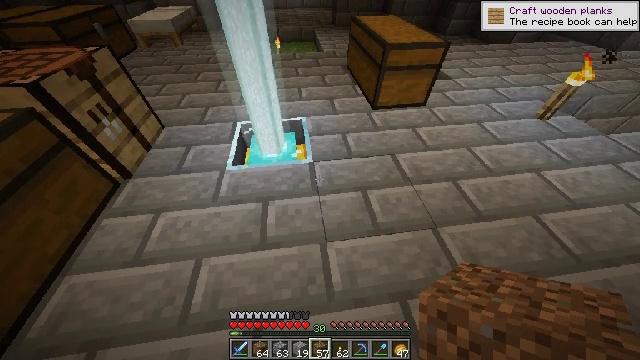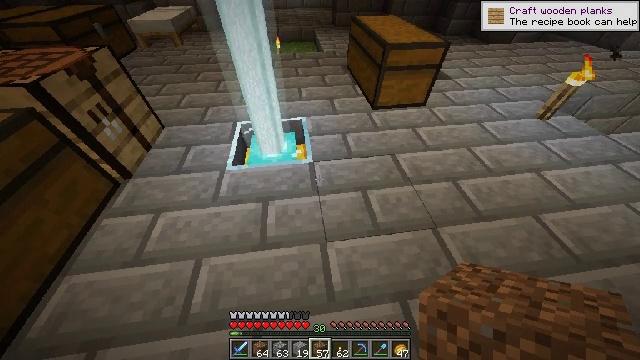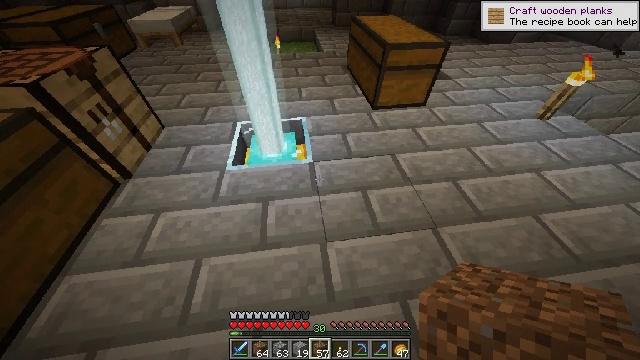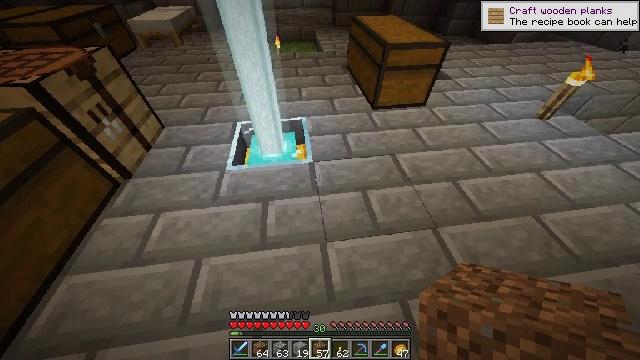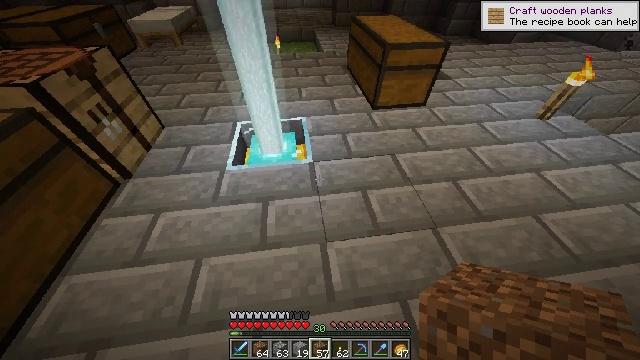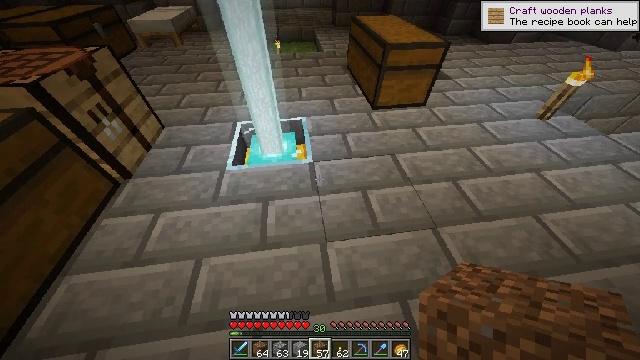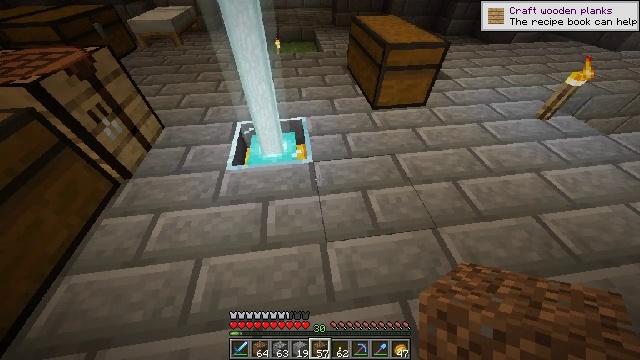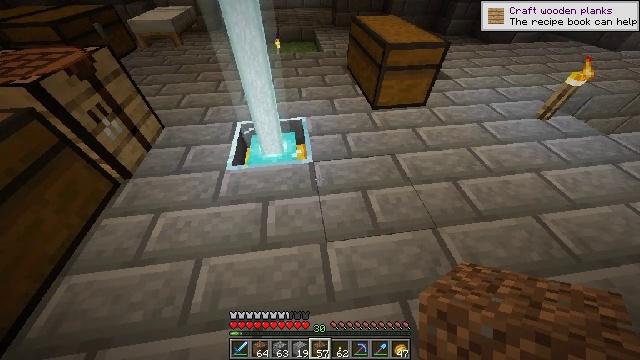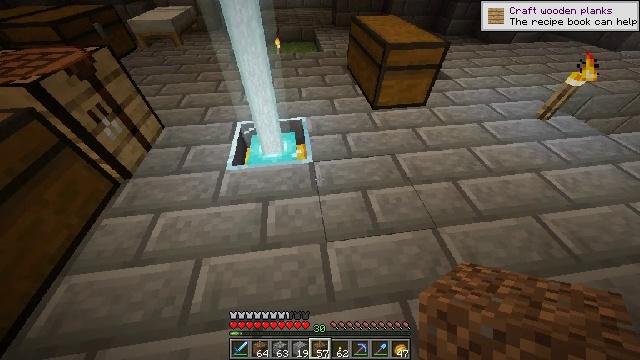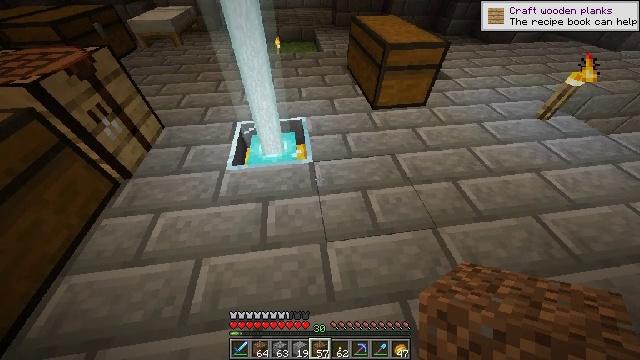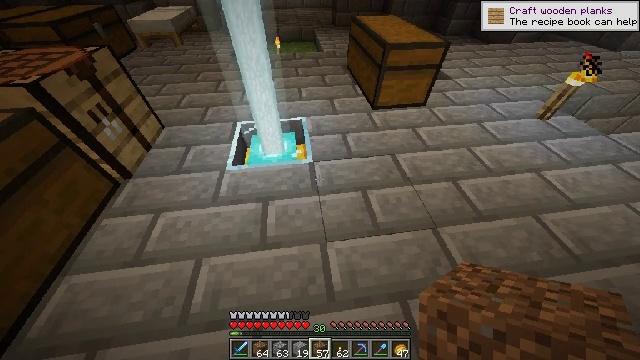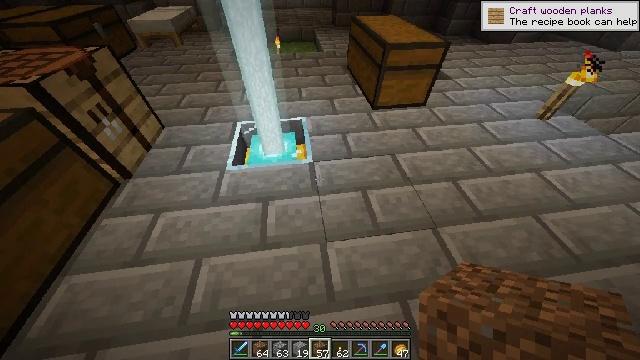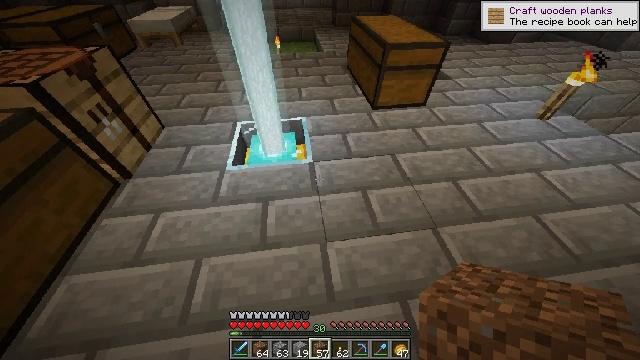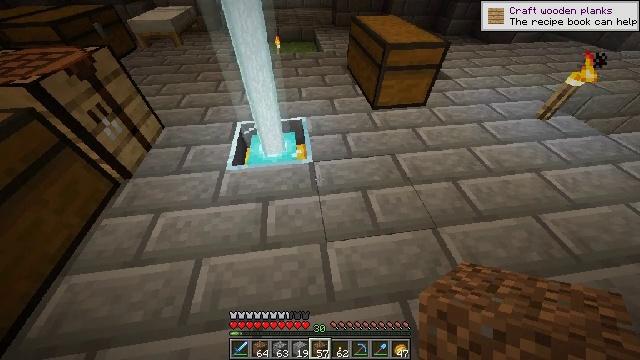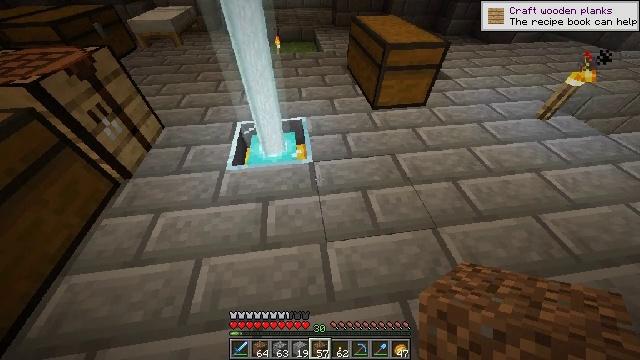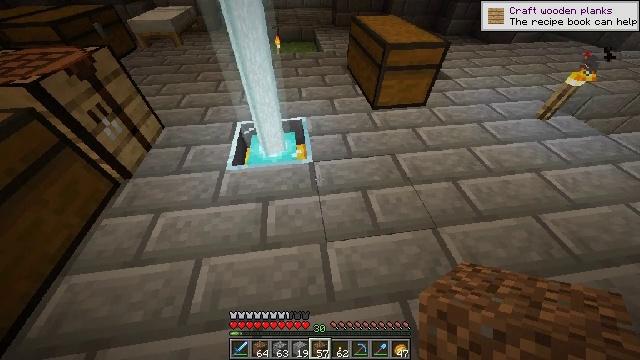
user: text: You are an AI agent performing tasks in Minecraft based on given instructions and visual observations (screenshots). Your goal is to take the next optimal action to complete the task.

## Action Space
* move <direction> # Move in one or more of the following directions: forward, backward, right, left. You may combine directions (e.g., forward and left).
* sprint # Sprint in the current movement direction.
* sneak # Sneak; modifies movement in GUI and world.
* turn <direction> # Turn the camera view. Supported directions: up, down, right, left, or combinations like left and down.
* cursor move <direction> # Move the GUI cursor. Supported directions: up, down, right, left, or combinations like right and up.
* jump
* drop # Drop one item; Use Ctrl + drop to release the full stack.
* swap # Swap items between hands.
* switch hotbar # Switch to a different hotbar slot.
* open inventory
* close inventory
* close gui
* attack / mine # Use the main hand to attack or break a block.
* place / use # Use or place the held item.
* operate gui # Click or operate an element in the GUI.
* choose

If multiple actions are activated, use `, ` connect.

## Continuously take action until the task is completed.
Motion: motion action
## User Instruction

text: Retrieve the stone bricks from an old building.
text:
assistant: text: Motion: no_op
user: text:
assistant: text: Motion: no_op
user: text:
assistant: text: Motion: no_op
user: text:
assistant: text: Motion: no_op
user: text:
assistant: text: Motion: no_op
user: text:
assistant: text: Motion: no_op
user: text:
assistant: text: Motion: no_op
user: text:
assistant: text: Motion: no_op
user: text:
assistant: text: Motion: no_op
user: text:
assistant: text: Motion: no_op
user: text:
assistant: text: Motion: no_op
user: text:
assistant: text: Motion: no_op
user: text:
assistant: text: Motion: no_op
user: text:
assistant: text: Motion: no_op
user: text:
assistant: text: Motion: no_op
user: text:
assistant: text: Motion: no_op
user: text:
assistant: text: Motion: no_op
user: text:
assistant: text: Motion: no_op
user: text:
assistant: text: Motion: no_op
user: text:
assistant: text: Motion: no_op
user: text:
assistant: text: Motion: no_op
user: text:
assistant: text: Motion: no_op
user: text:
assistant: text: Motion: no_op
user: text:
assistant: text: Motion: no_op
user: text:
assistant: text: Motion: no_op
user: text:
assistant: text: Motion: no_op
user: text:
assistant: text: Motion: no_op
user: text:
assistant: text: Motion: no_op
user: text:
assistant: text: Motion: no_op
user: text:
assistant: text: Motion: no_op